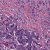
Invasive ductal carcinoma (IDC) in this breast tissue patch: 1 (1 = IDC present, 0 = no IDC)